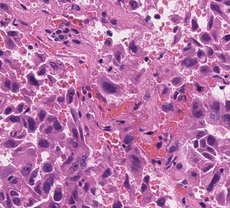
Tumor epithelial tissue: yes
Tumor-associated stroma tissue: yes
Normal tissue: no